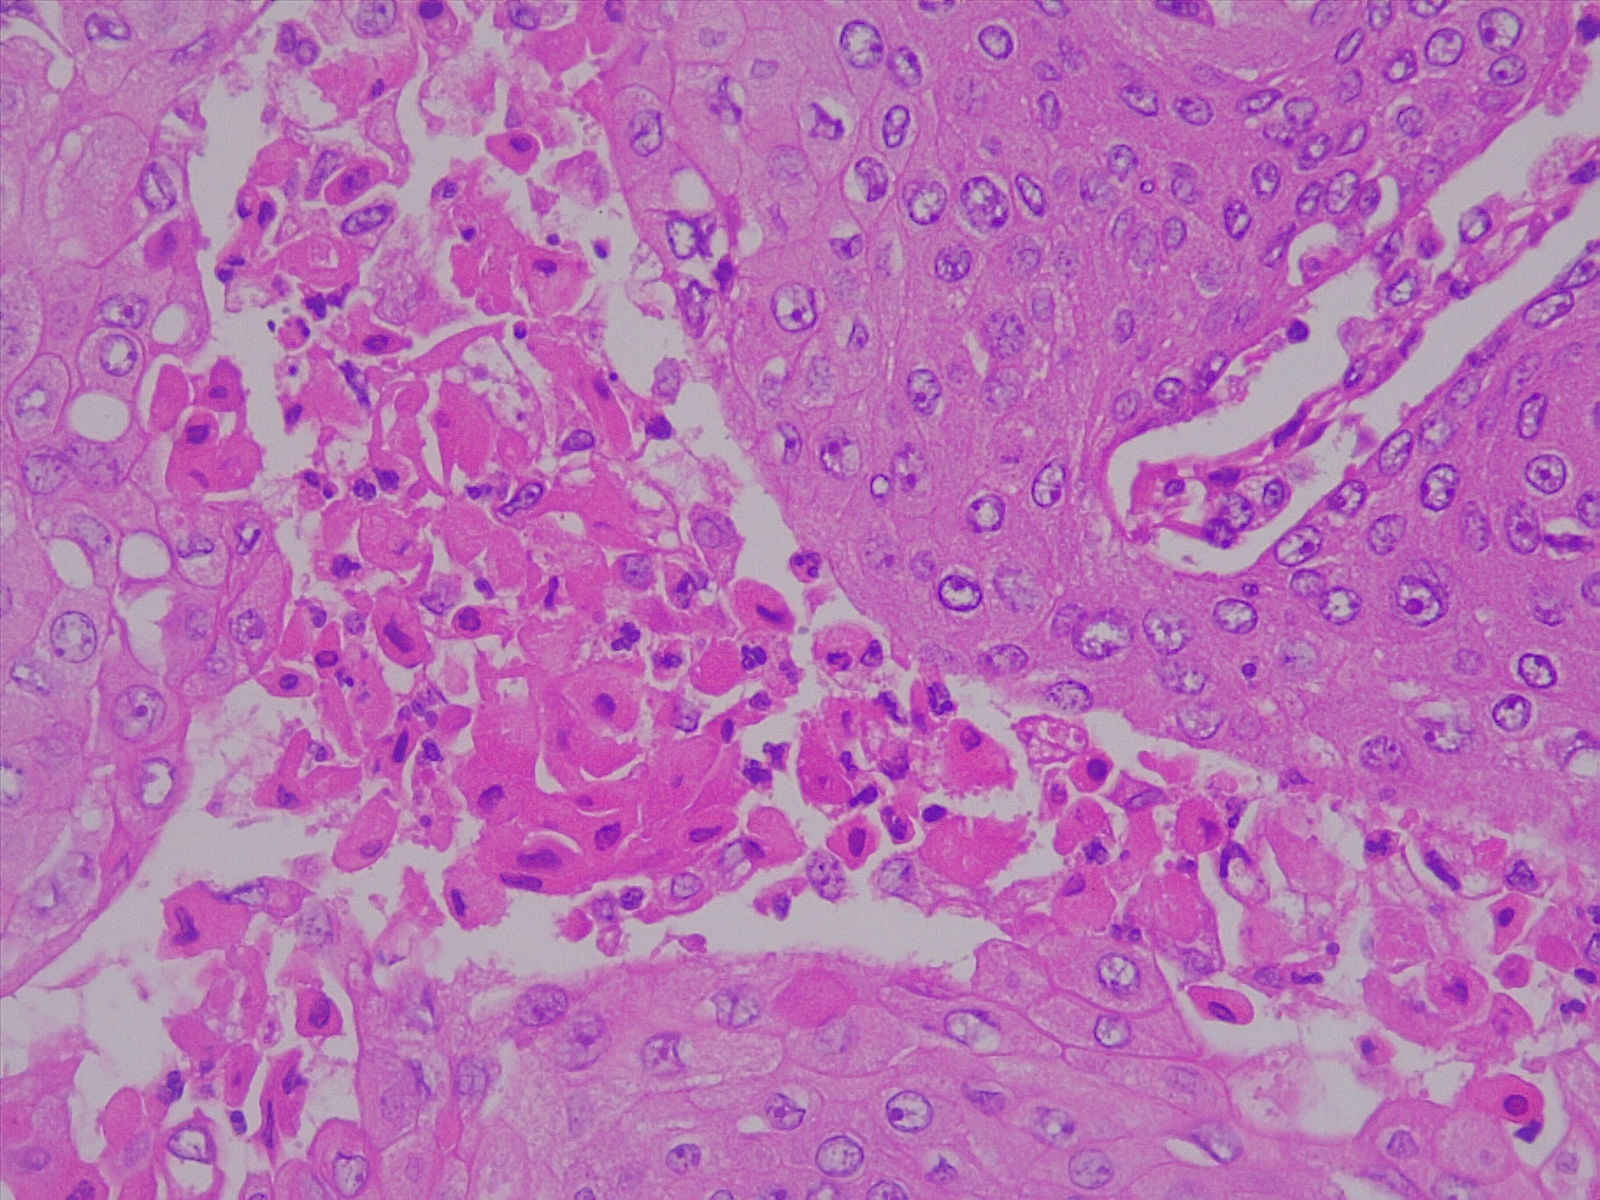
Label: lung squamous cell carcinoma, well differentiated